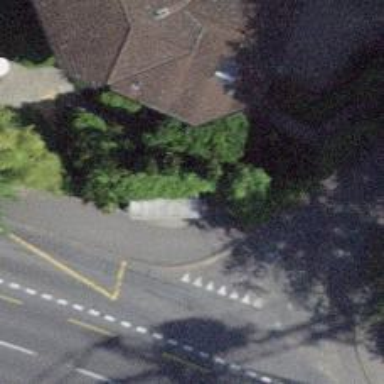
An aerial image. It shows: Post box.